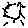
Label: sun